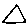
Label: triangle